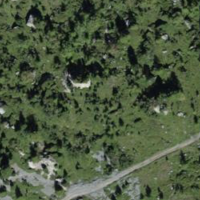
EUNIS habitat code: 23
Species observed at this site:
Bistorta vivipara